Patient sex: M
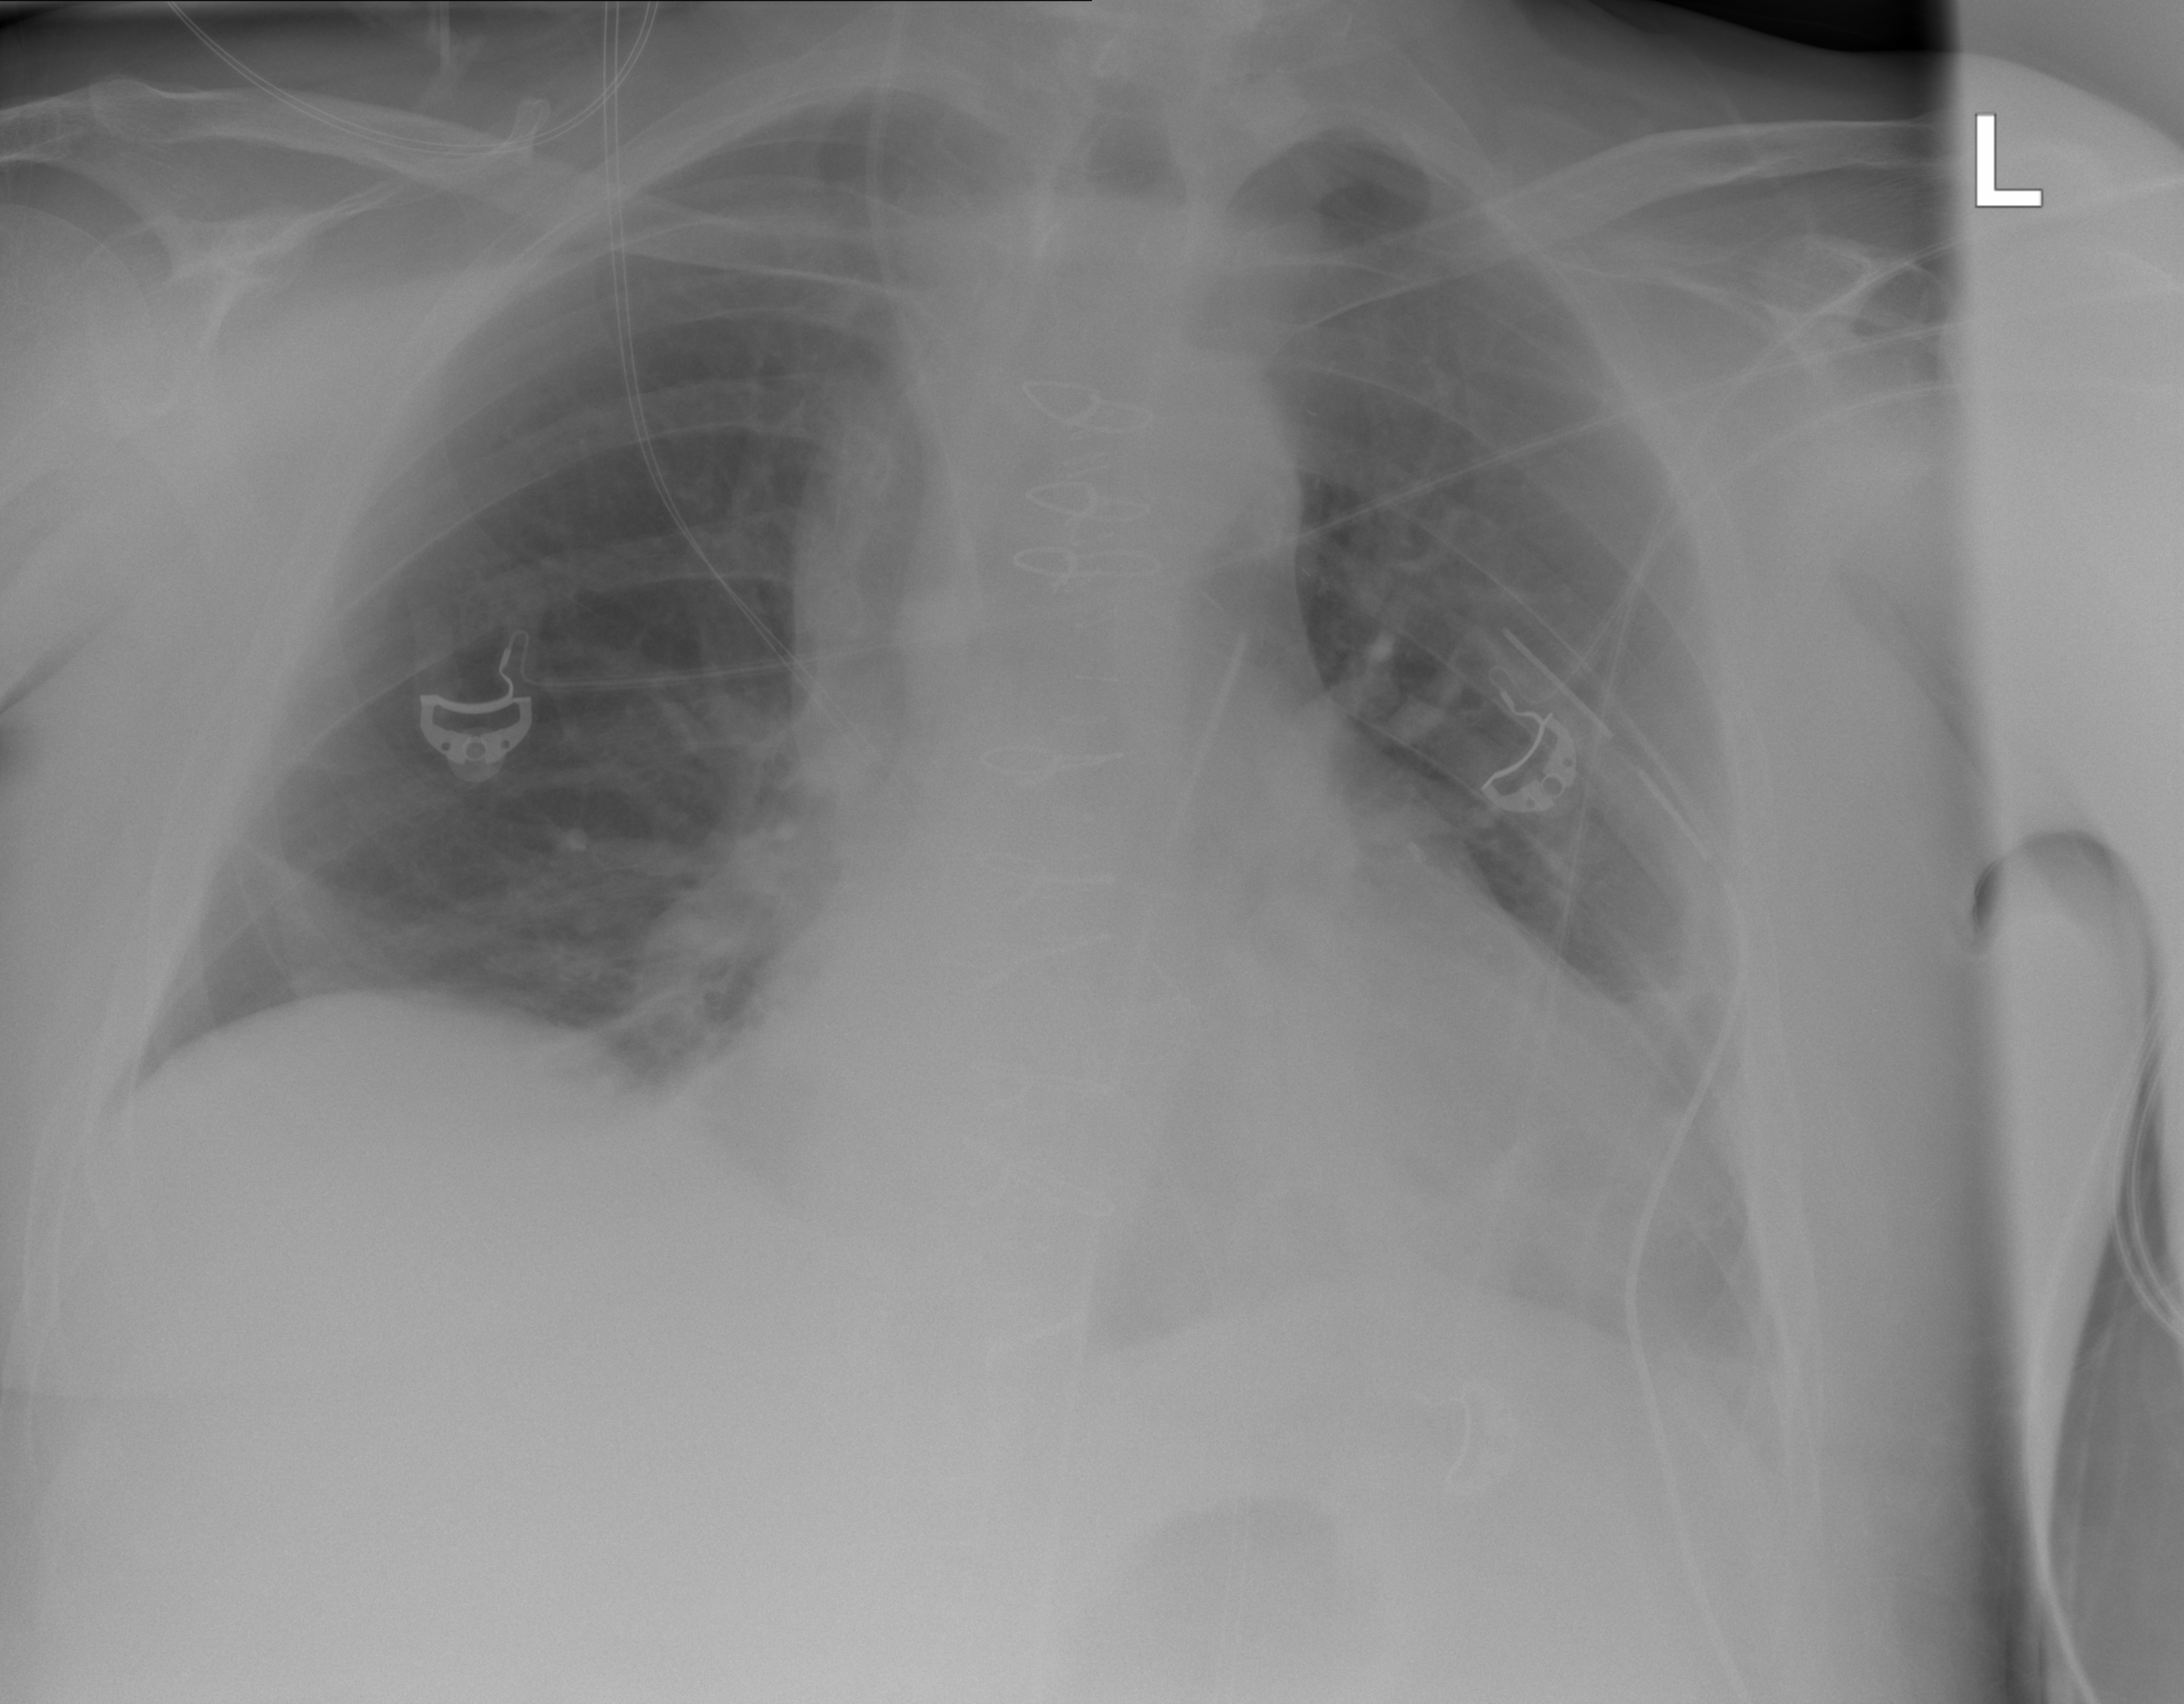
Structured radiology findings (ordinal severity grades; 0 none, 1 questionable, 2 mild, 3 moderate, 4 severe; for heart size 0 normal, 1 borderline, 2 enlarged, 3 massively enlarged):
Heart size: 2
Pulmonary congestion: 0
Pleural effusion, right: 0
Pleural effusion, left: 2
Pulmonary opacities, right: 0
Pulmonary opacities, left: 0
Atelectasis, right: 2
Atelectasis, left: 2